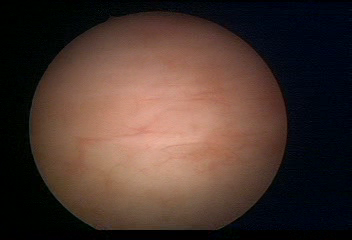
Modality: WLC
Class: Normal mucosa
Bladder cancer association: No